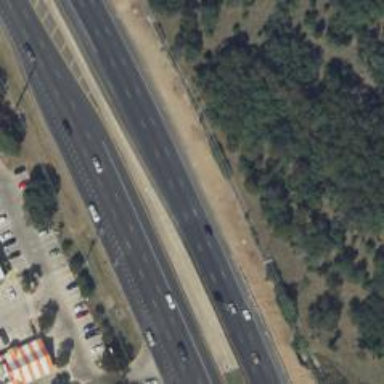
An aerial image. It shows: Expressway with asphalt surface and classified as primary highway.